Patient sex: F
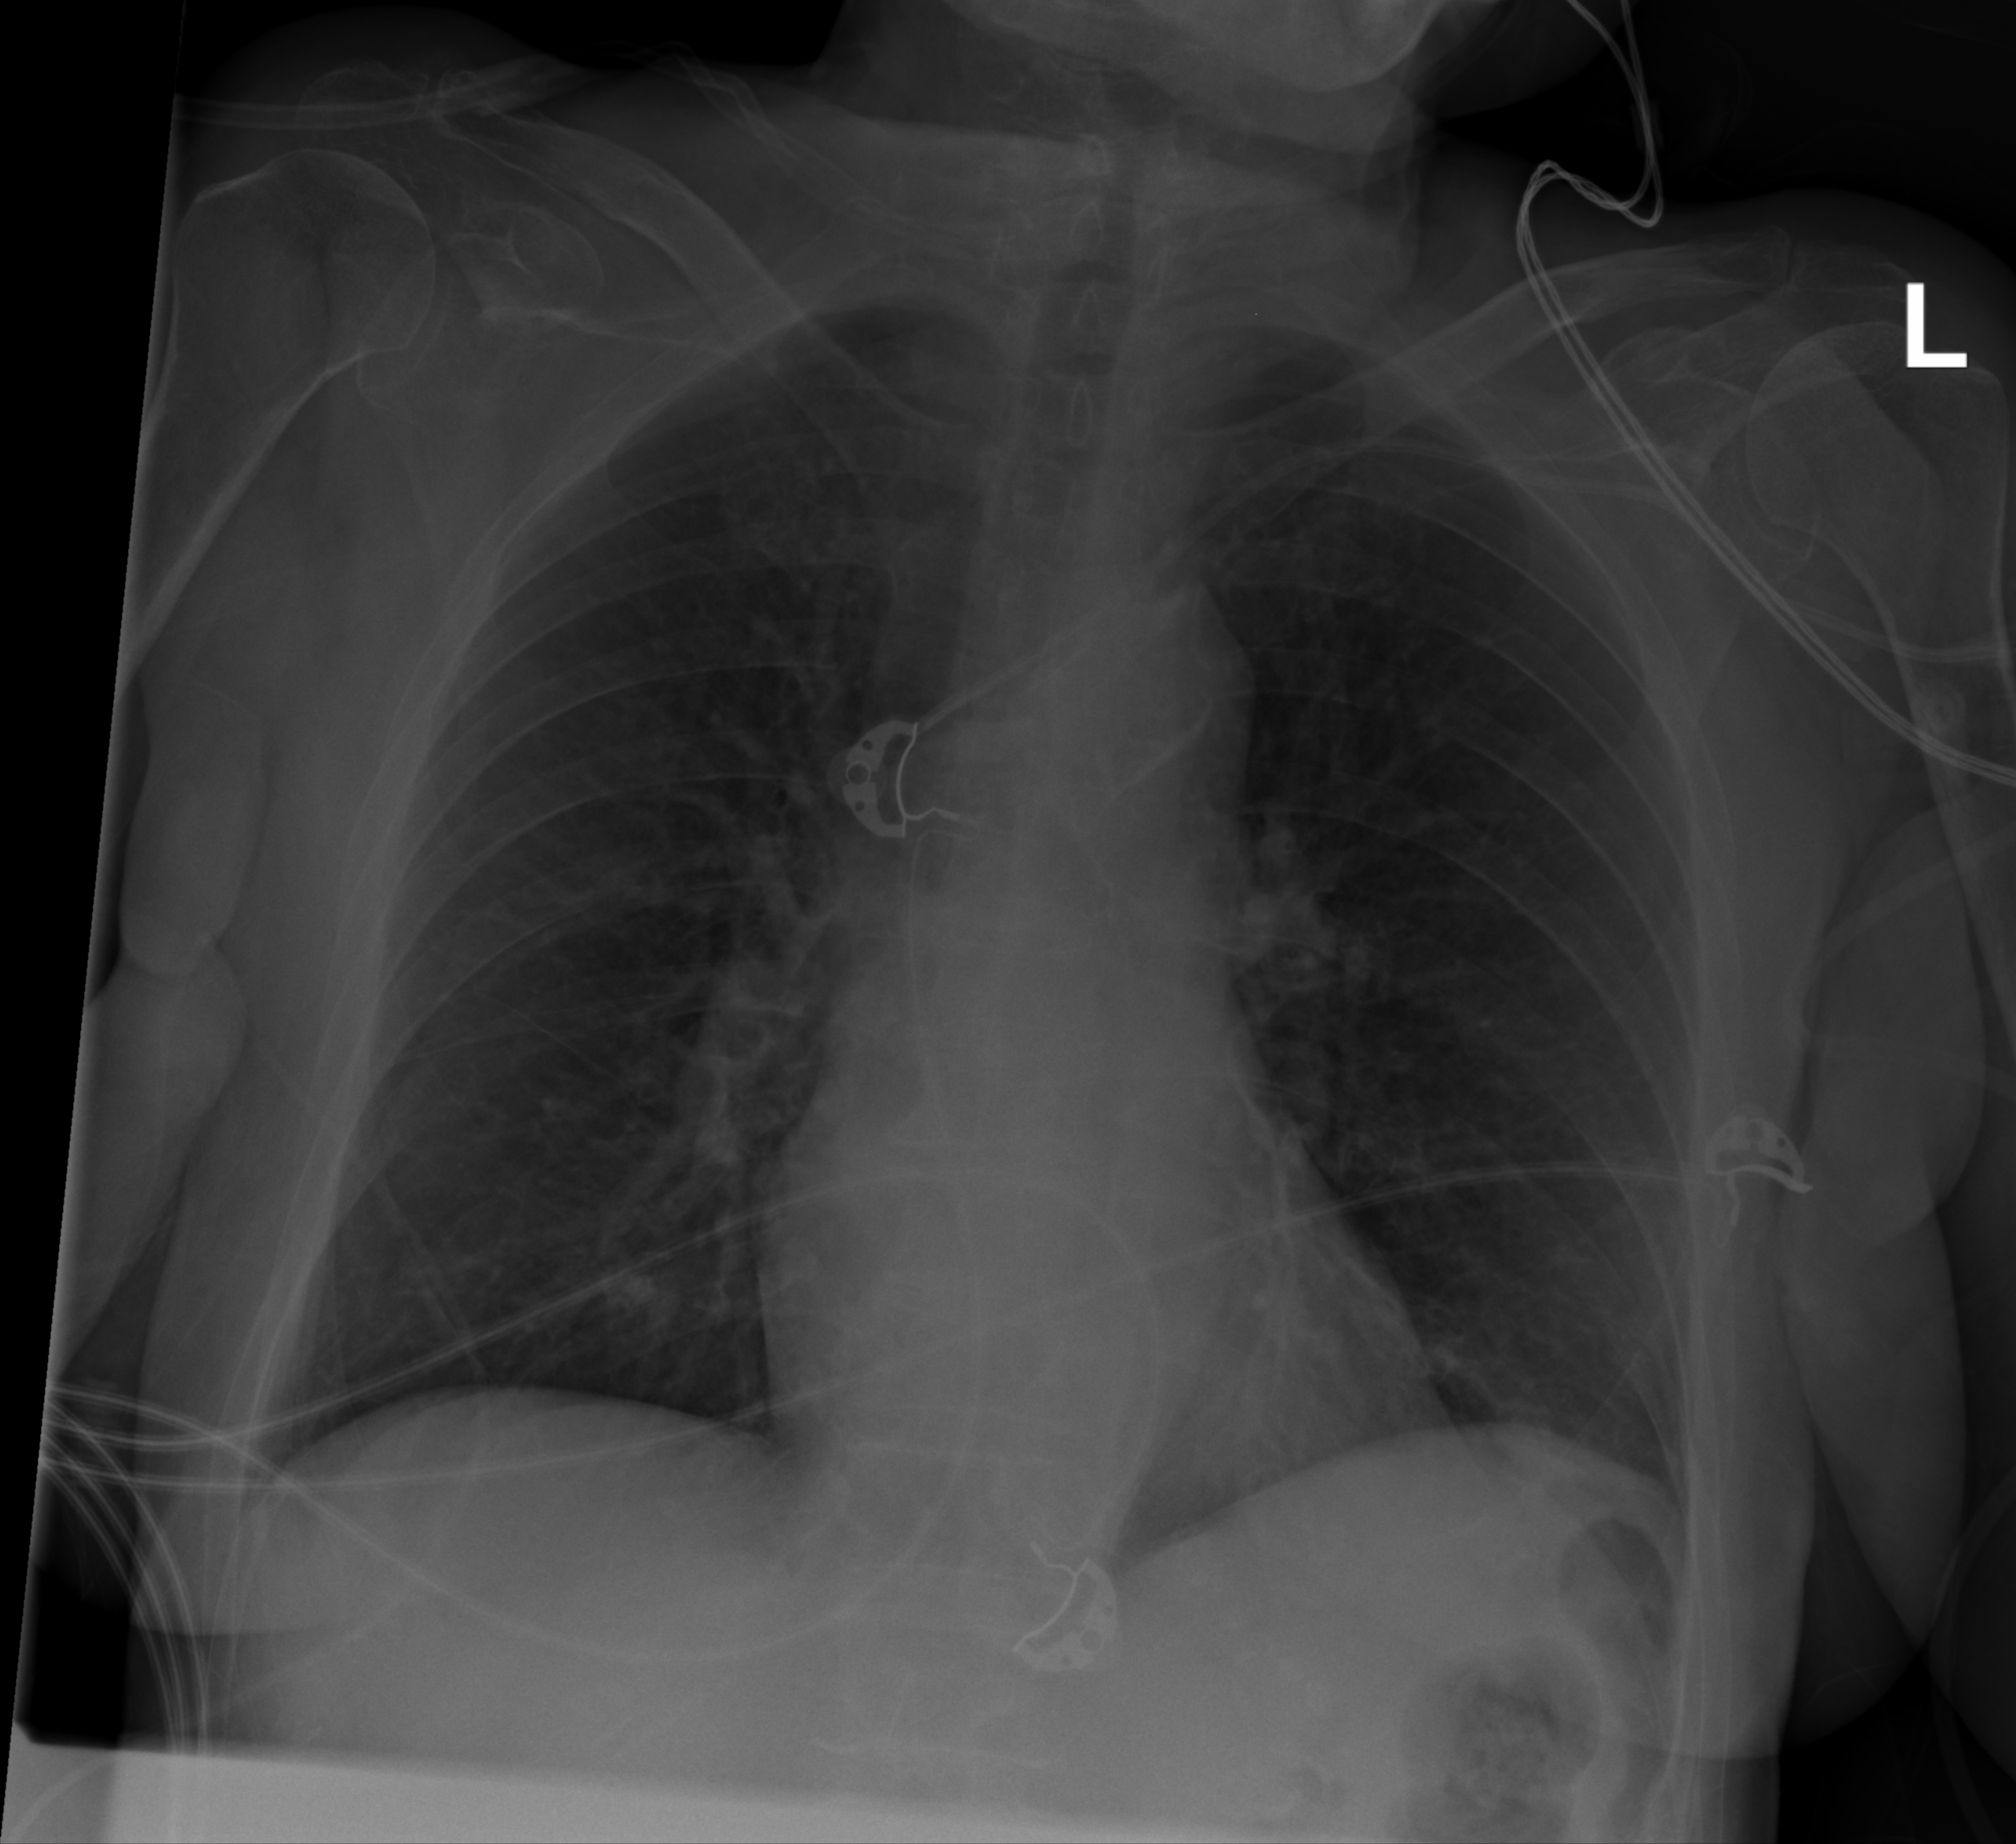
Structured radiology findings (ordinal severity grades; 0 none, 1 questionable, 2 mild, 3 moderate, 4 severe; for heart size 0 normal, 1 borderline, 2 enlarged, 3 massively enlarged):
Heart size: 0
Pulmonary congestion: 0
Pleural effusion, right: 0
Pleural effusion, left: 0
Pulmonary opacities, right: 1
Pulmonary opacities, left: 0
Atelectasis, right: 0
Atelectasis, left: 0